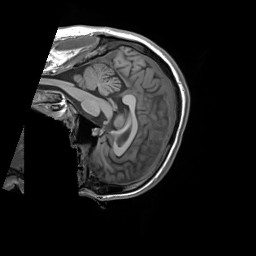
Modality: T1w
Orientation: sagittal
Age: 29
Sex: male
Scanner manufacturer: siemens
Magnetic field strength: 3 T
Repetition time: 1.55 s
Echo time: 0.00234 s